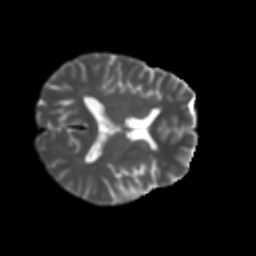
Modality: T2w
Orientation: axial
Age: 59
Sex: female
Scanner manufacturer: ge
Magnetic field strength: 3 T
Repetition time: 7.8 s
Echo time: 0.0606 s